Chest X-ray:
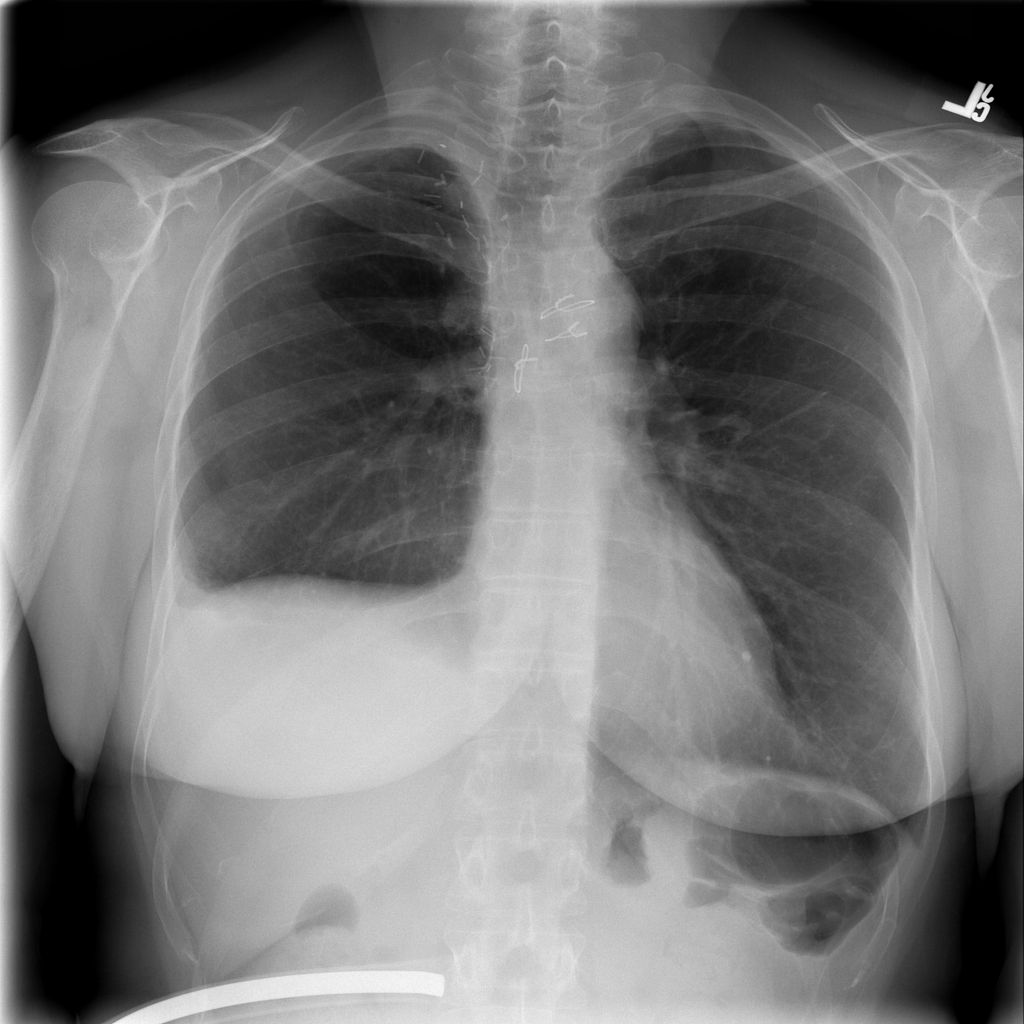
Findings: Effusion
No abnormal finding: no